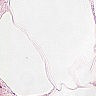
Metastatic tissue present: no